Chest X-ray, PA view. Patient: 61 years old, sex M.
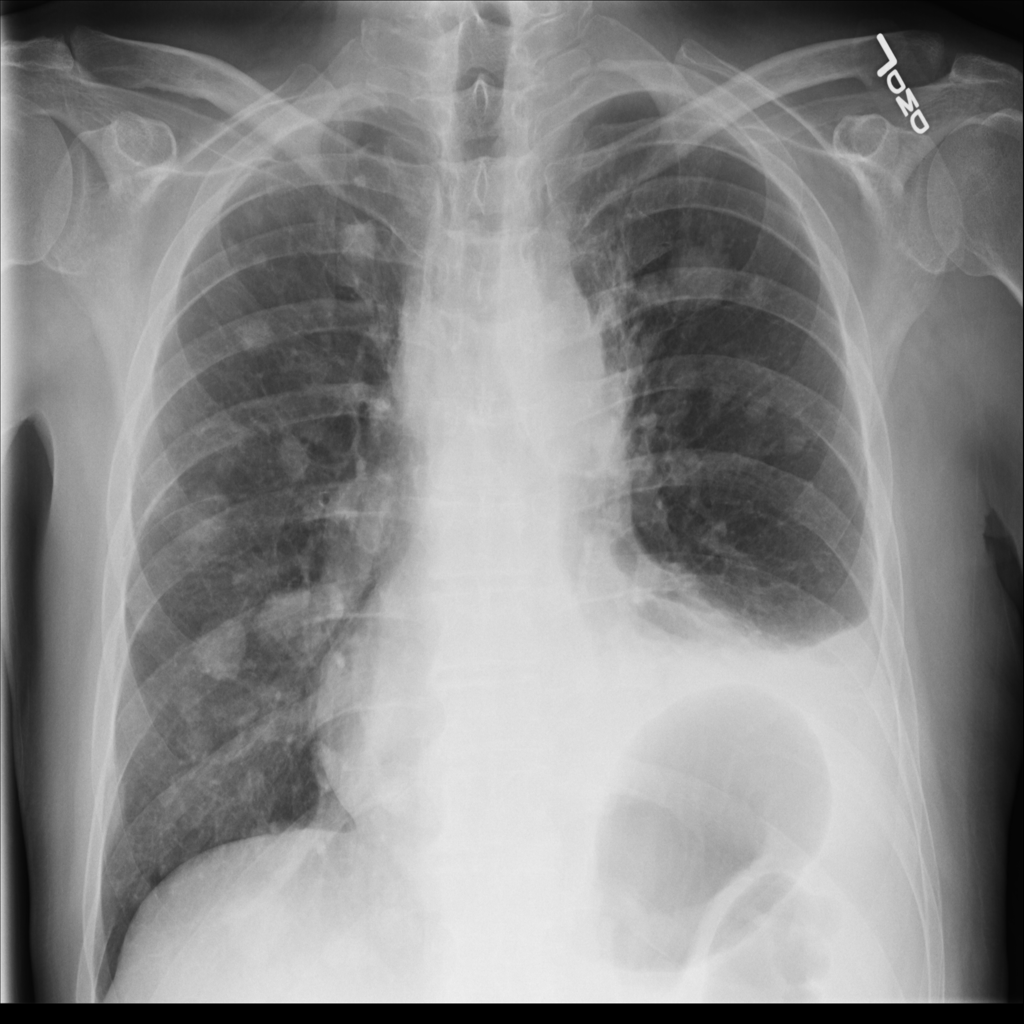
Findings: Effusion, Nodule